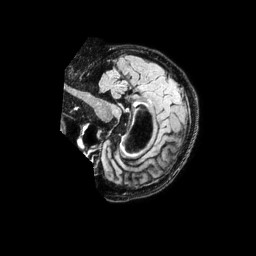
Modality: FLAIR
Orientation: sagittal
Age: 83
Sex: female
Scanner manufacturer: philips
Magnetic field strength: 1.5 T
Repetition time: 4.8 s
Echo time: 0.3363 s